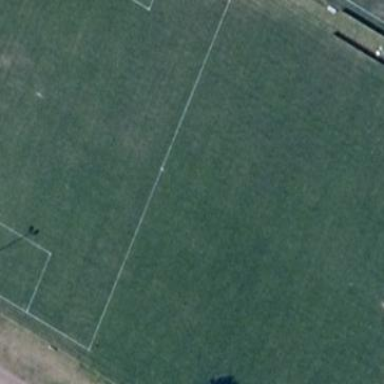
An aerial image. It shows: Soccer pitch for leisureland activities.